Interaction volume radius: 10 \u00c5
Interaction volume height: 15 \u00c5
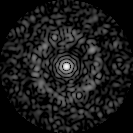
Disorder parameter: 0.83